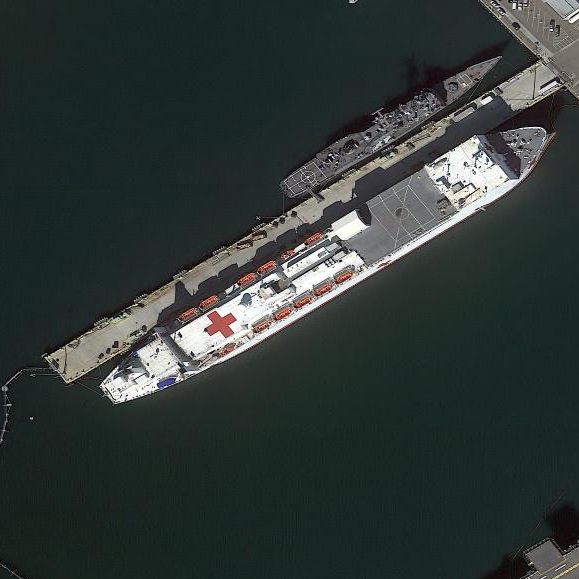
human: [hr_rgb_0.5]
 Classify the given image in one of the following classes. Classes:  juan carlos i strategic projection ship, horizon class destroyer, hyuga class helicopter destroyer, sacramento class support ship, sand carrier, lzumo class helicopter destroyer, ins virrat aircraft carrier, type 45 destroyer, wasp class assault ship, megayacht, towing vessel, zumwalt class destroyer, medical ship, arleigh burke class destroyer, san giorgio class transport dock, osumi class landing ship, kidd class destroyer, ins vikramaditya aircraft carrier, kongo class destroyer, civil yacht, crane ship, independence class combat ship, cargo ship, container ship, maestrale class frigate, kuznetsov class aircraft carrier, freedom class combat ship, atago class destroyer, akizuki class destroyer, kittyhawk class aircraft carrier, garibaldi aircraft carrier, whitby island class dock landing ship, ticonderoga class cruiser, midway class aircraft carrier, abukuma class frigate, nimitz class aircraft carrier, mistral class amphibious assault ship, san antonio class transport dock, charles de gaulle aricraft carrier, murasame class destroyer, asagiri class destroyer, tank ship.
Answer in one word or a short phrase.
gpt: Medical ship